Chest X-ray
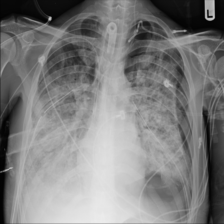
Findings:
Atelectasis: negative
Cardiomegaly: negative
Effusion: positive
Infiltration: negative
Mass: negative
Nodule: negative
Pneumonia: negative
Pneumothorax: positive
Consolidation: negative
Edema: negative
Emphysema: negative
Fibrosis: negative
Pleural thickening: negative
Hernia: negative